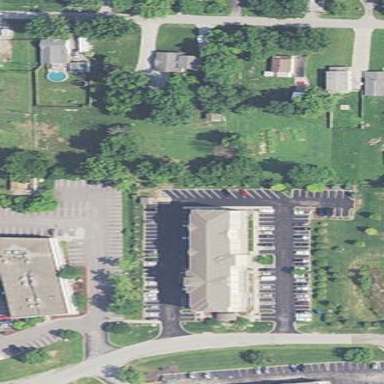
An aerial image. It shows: Parking area.